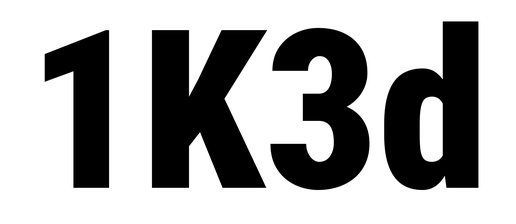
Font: Roboto_Condensed_Black